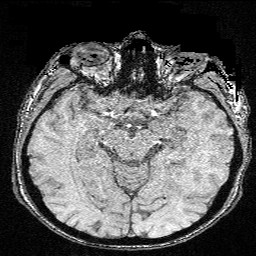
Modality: FLASH
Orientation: coronal
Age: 25
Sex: male